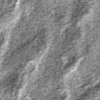
Label: not_dusty